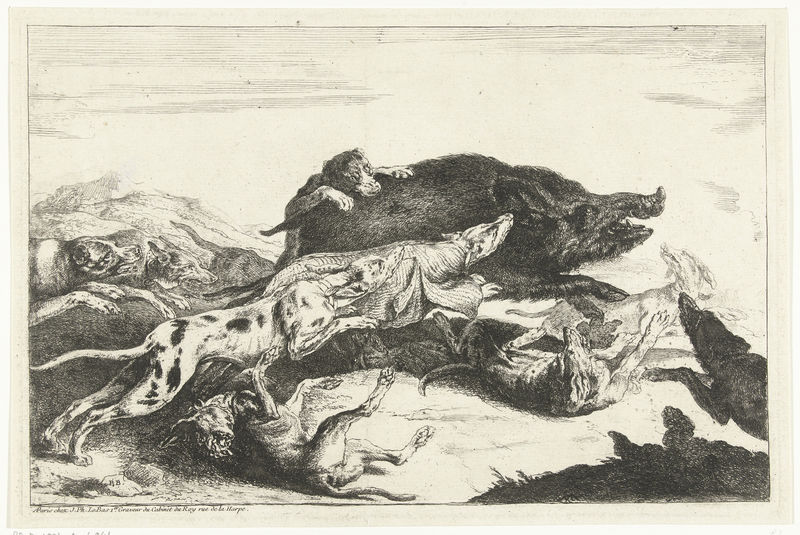
Titel: Honden jagen een zwijn
Künstler: Peeter Boel
Standort: Amsterdam
Institution: Rijksmuseum
Schlagwörter: angriff, himmel, kampf, wolken, grau, schwarz, weiss, zeichnung, dalmatiner, gras, hunde, tiere, pflanzen, ohren, beine, schwanz, berge, grafik, flucht, blut, fetzen, druck, schraffur, stich, attacke, schwarzweiß, brutal, jagd, sieg, flecken, zähne, schnauze, jagdhund, schmerz, maul, hatz, meute, wildschwein, beissen, biss, eber, jagen, zahn, hauer, lefzen, bisse, sky, himmrl, bache